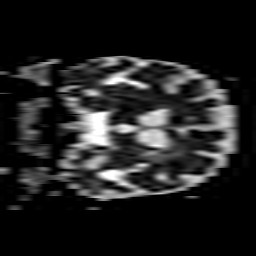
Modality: ADC
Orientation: coronal
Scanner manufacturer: philips
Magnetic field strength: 3 T
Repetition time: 4.654 s
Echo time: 0.07459 s